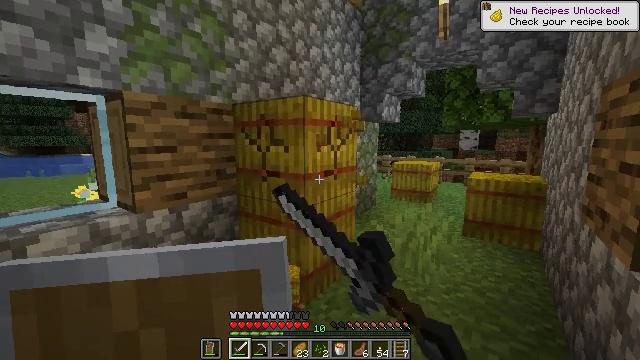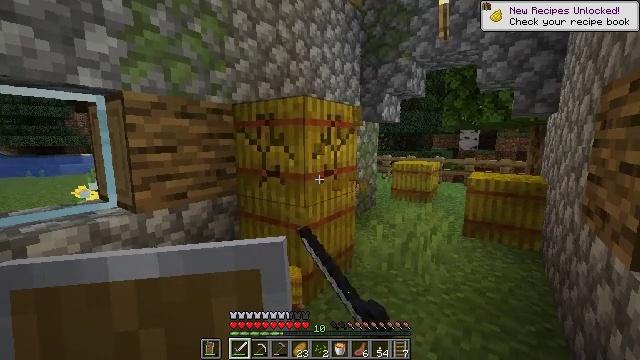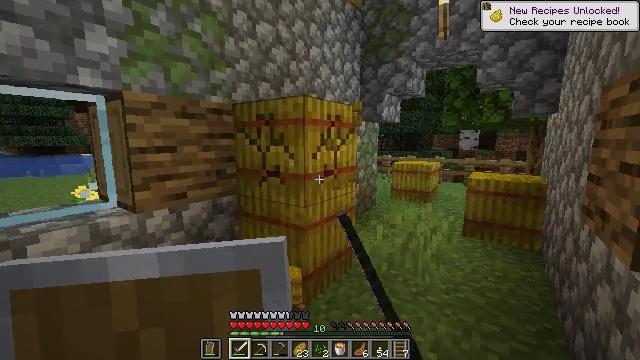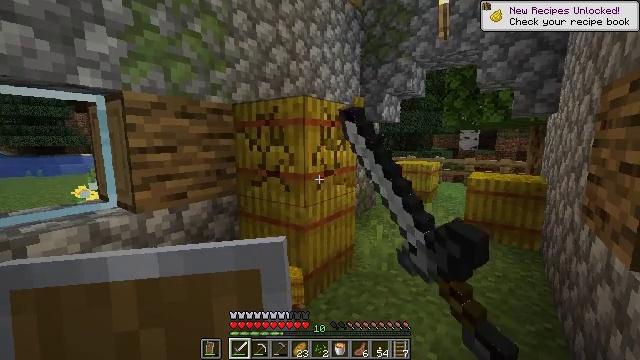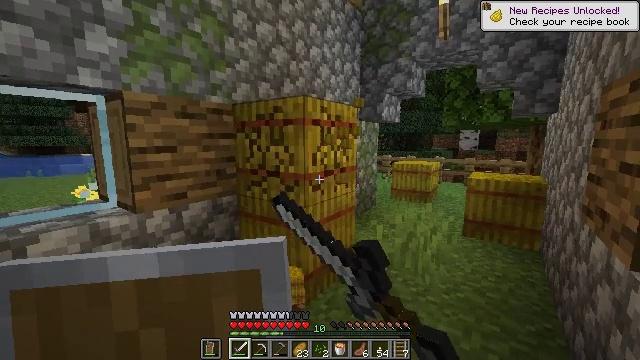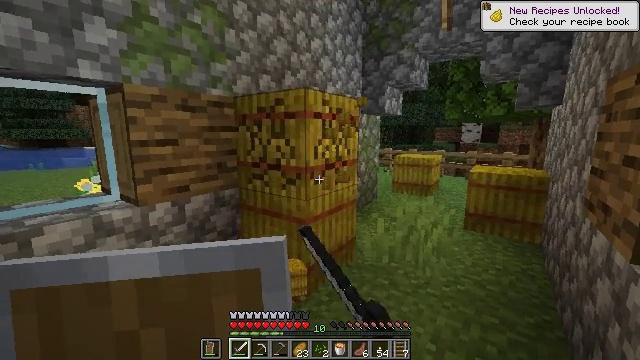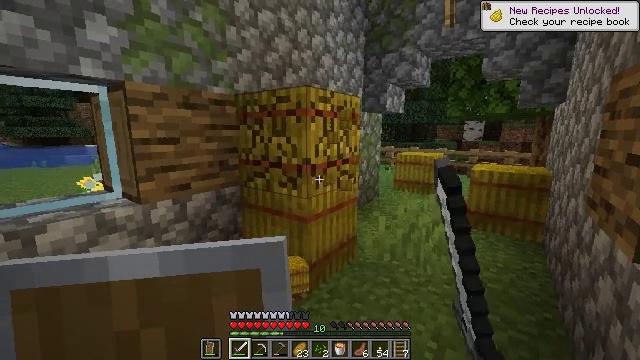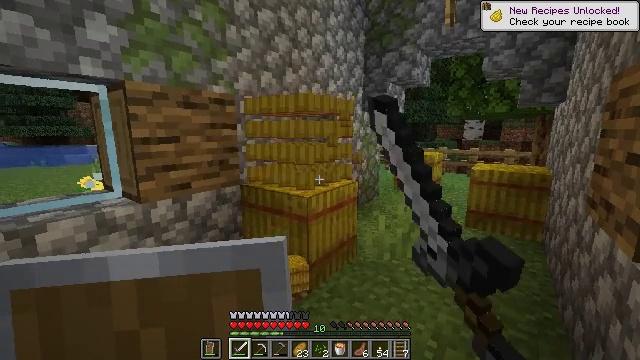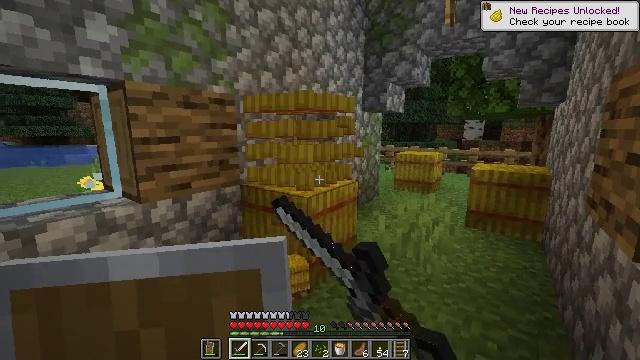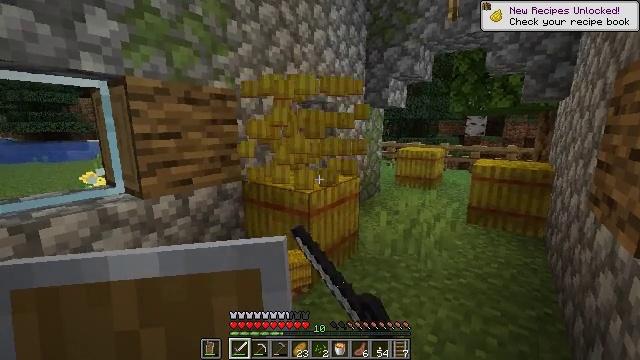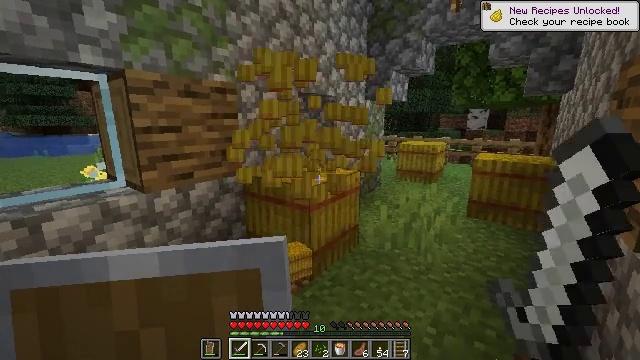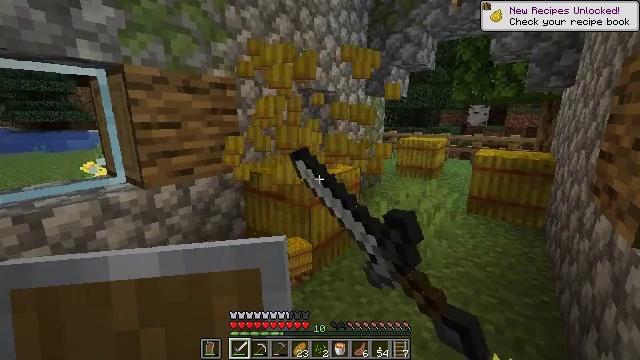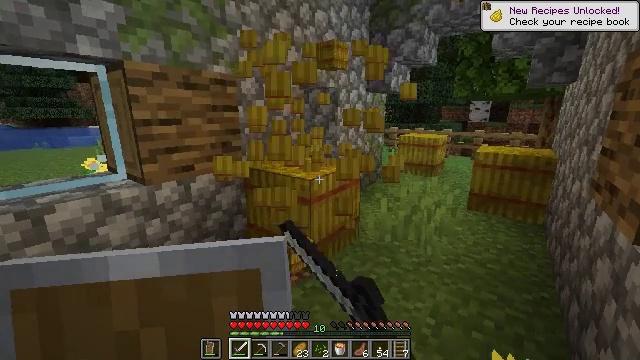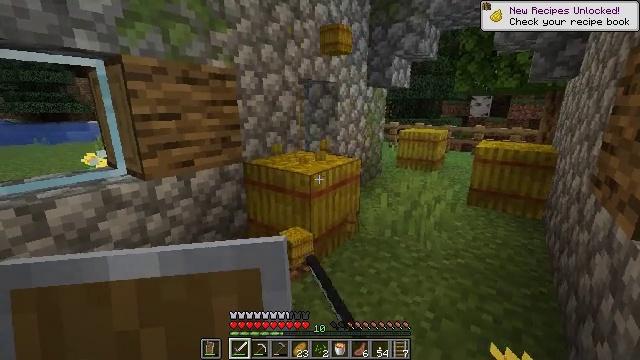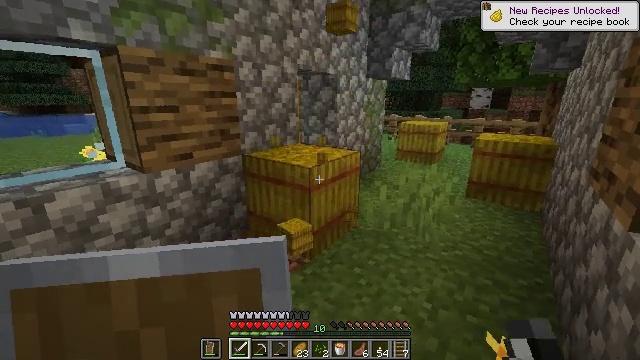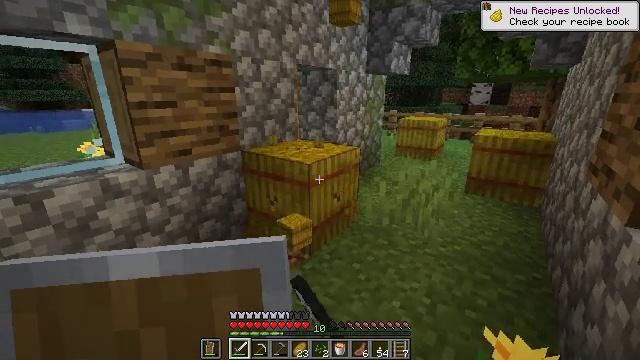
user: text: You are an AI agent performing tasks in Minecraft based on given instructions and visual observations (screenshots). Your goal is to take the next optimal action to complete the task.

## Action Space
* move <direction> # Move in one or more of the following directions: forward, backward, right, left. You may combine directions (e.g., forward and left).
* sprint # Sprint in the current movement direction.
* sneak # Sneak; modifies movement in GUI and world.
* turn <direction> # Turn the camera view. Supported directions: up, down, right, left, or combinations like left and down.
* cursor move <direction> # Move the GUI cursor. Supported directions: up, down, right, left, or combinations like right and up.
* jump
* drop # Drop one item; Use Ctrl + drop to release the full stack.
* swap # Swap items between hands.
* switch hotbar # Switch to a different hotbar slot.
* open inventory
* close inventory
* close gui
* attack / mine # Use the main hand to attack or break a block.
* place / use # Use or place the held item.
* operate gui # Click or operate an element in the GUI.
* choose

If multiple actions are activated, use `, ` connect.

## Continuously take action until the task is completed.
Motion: motion action
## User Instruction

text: Break the hay block to collect it.
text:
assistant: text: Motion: attack / mine
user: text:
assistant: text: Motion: attack / mine
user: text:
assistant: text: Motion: attack / mine
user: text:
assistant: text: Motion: attack / mine
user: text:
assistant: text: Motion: turn down, attack / mine
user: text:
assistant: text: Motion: attack / mine
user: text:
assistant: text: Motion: attack / mine
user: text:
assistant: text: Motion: attack / mine
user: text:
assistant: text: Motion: attack / mine
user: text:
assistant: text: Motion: turn down, attack / mine
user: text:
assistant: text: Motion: attack / mine
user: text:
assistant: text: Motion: attack / mine
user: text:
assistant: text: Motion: turn down, attack / mine
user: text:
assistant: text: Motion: turn down, attack / mine
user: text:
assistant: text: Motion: attack / mine
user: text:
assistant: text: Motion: attack / mine
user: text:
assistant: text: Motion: turn down, attack / mine
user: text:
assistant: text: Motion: turn down, attack / mine
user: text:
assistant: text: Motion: attack / mine
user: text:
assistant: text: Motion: attack / mine
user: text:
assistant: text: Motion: attack / mine
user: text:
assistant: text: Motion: attack / mine
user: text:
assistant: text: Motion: attack / mine
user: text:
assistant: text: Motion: attack / mine
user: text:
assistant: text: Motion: attack / mine
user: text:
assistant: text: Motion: turn right, attack / mine
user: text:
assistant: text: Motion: attack / mine
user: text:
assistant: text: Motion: attack / mine
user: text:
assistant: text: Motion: attack / mine
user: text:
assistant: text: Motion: attack / mine